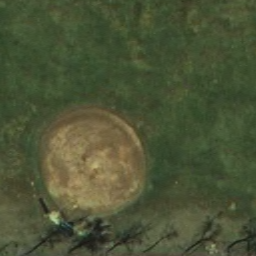
Label: baseball diamond